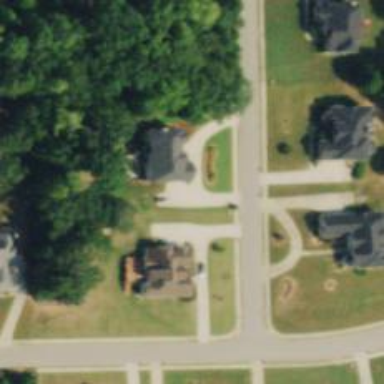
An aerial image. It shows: Driveway leading to service road.